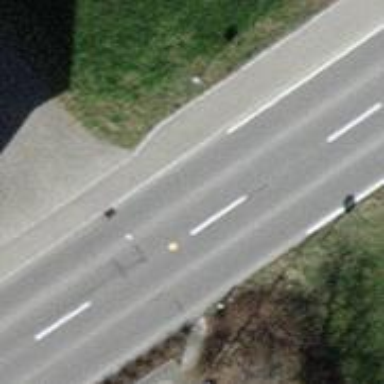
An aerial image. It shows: Primary road with asphalt surface.